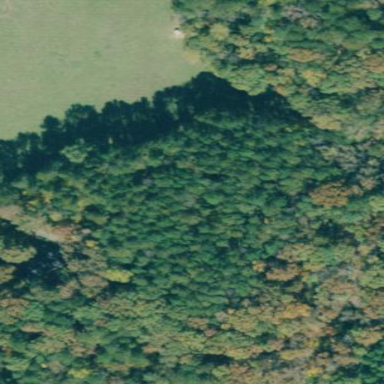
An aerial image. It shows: Beautiful woodland area.